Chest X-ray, AP view. Patient: 41 years old, sex F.
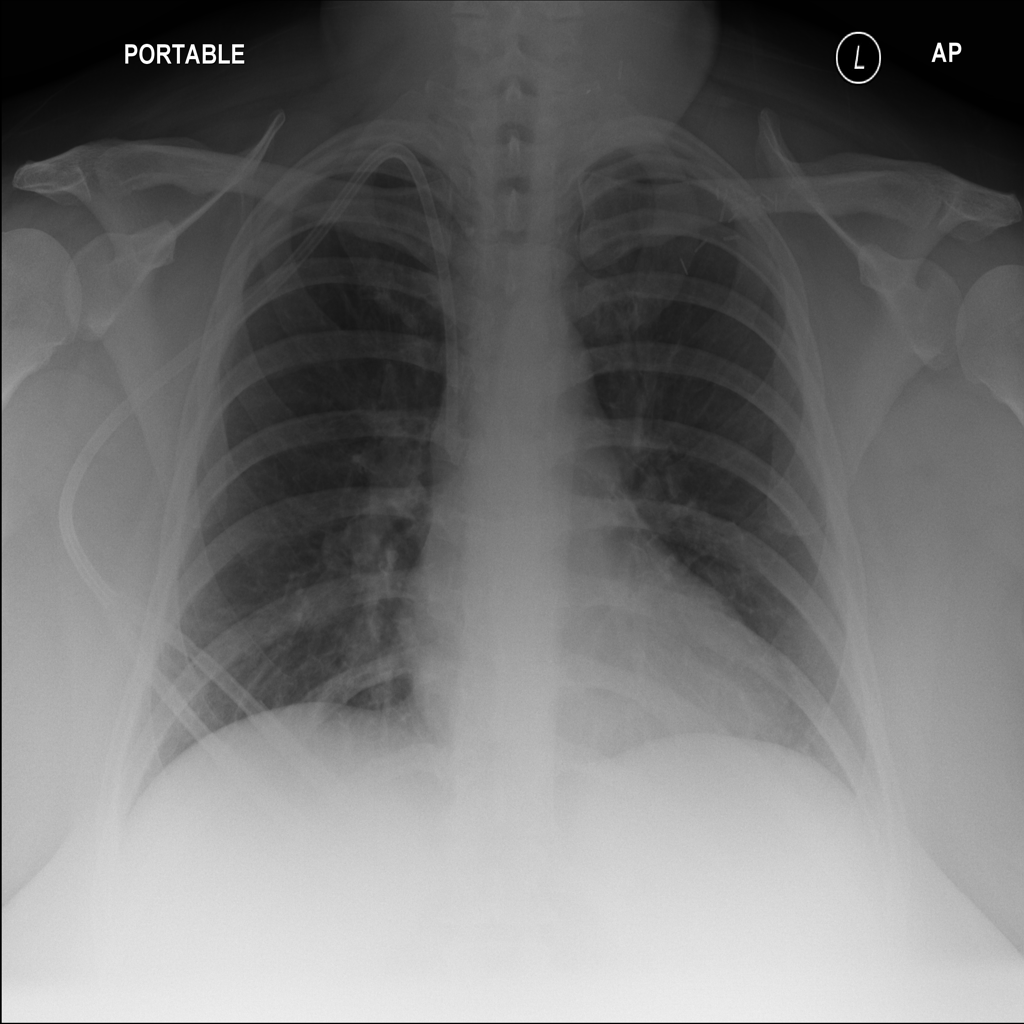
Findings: No Finding